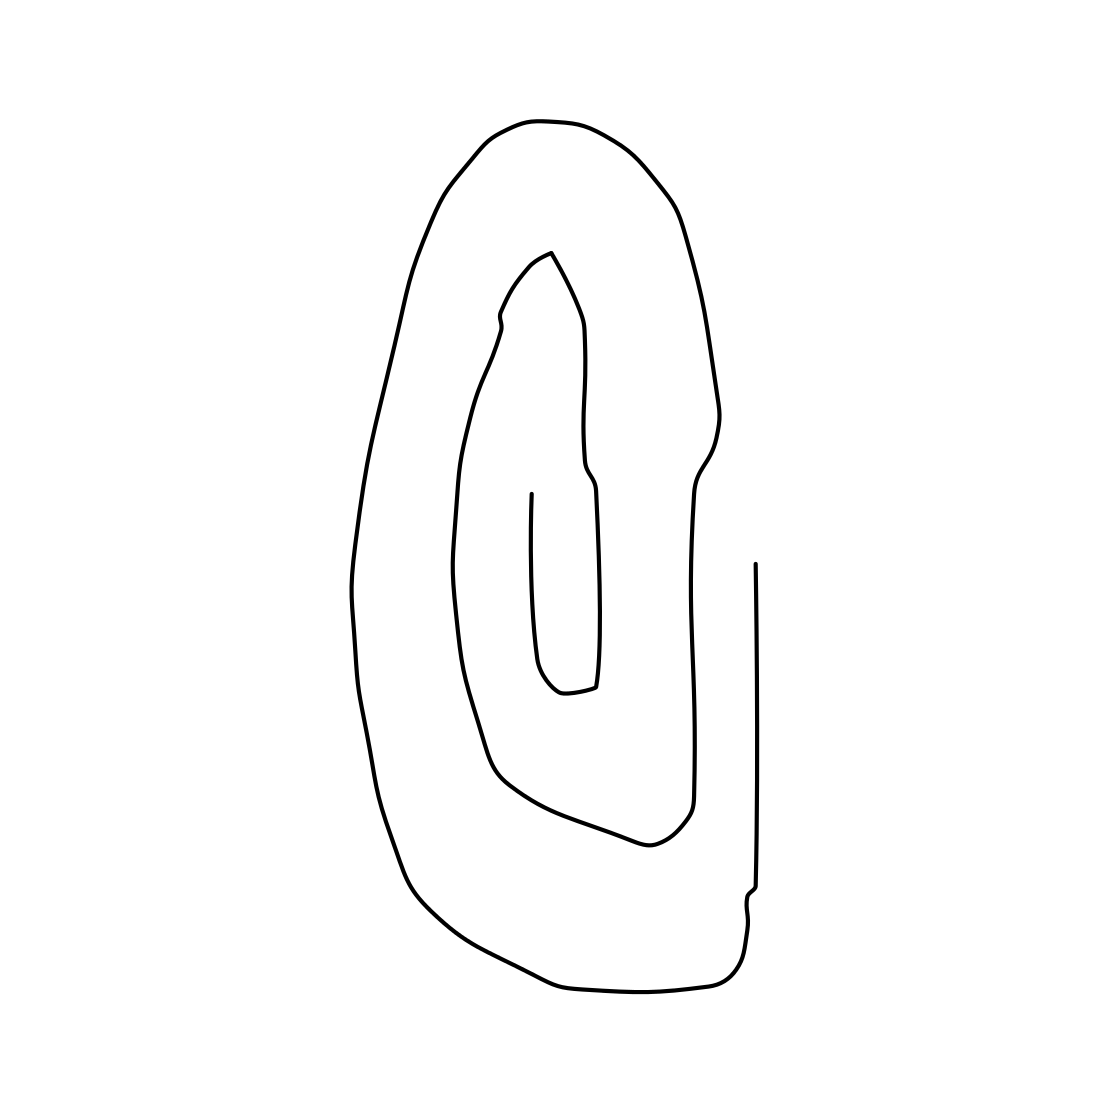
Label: paper clip